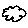
Label: cloud